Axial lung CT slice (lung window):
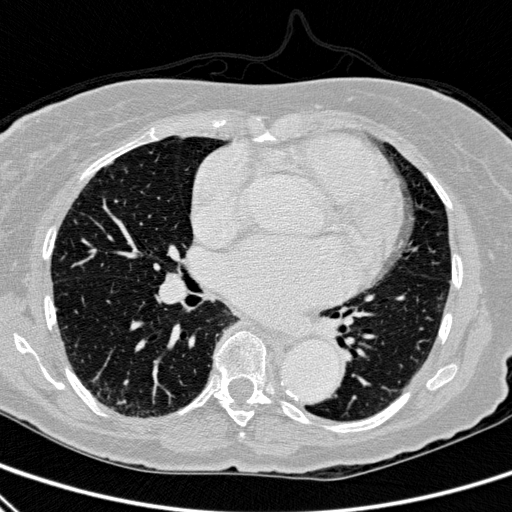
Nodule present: no